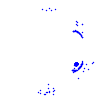
Particle: electron